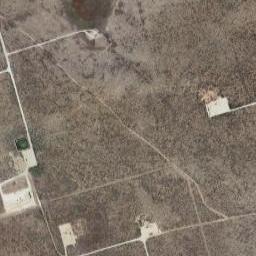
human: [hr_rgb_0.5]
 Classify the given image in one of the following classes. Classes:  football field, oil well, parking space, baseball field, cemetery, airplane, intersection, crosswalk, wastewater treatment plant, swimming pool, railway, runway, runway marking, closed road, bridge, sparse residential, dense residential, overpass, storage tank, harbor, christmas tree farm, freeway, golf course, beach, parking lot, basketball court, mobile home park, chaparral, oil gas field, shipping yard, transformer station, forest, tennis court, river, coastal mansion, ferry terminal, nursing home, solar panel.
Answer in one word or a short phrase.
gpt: oil gas field